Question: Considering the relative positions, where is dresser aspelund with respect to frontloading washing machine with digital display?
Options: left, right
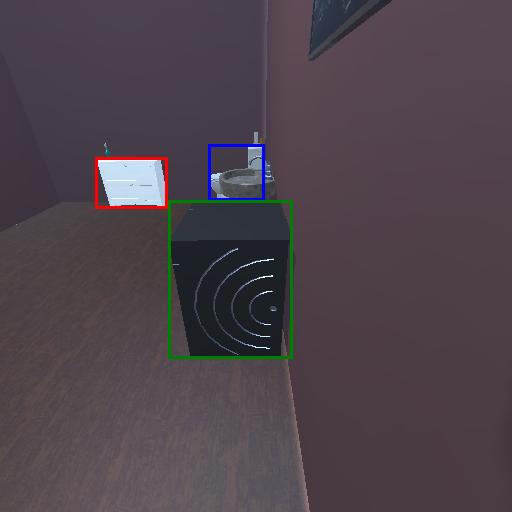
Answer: left